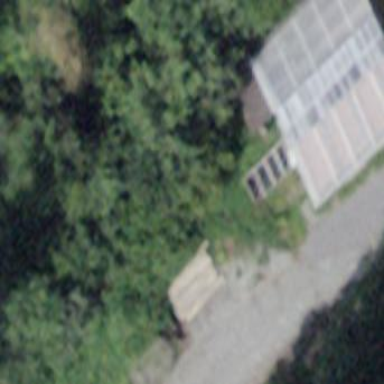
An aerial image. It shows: Greenhouse.